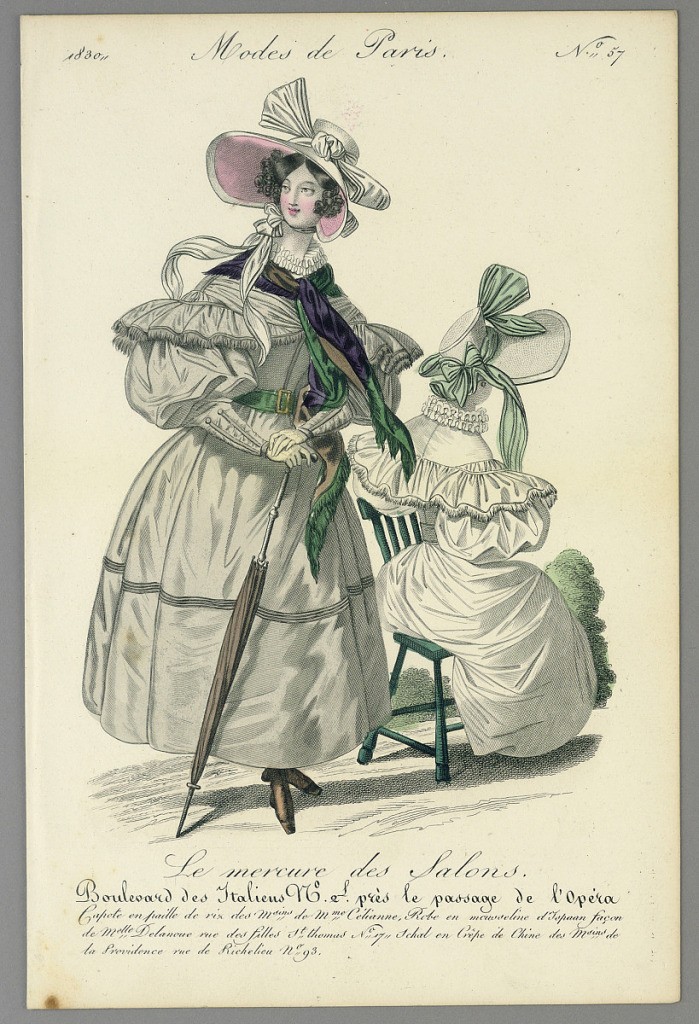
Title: Fashion Plate from Le Mercure des Salons, Modes de Paris
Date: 1830
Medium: Wood engraving, brush and watercolor on paper
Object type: Print
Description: Ttwo women in walking dresses. One stands left, wearing a gray dress and pink lined bonnet, and holding an umbrella. The other, in white, sits right. Title above and below.